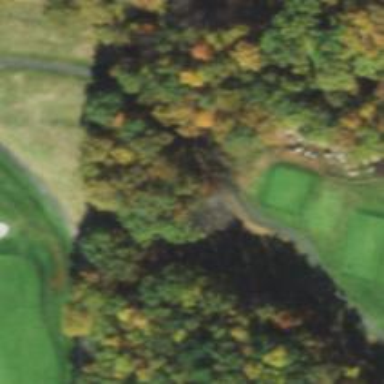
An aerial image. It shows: Path for both road and golf.